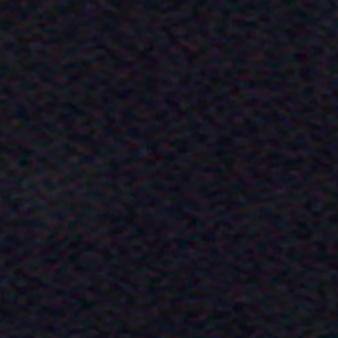
Label: other